Question: I am trying to fetch results from my sqlite database by providing a date range.
I have been able to fetch results by providing 3 filters
'''
1. Name (textfield1)
2. From (date)(textfield2)
3. To (date)(textfield3)
'''
I am inserting these field values taken from form into a table temp using following code
'''
Statement statement6 = db.createStatement("INSERT INTO Temp(date,amount_bill,narration) select date,amount,narration from Bills where name='"+TextField1.getText()+"' AND substr(date,7)||substr(date,4,2)||substr(date,1,2) <= substr ('"+TextField3.getText()+"',7)||substr ('"+TextField3.getText()+"',4,2)||substr ('"+TextField3.getText()+"',1,2) AND substr(date,7)||substr(date,4,2)||substr(date,1,2) >= substr ('"+TextField2.getText()+"',7)||substr ('"+TextField2.getText()+"',4,2)||substr ('"+TextField2.getText()+"',1,2) ");
statement6.prepare();
statement6.execute();
statement6.close();
'''
Now if i enter the following input in my form for the above filters
'''
1.Ricky
2.01/02/2012
3.28/02/2012
'''
It fetches date between these date ranges perfectly.
But now i want to insert values that are below and above these 2 date ranges provided.

I have tried using this code.But it doesnt show up any result.I simply cant figure where the error is
The below code is to find entries having date lesser than 01/02/2012 and greater than 28/02/2012.
'''
Statement statementVII = db.createStatement("INSERT INTO Temp5(date,amount_rec,narration) select date,amount,narration from Bills where name='"+TextField1.getText()+"' AND substr(date,7)||substr(date,4,2)||substr(date,1,2) < substr ('"+TextField2.getText()+"',7)||substr ('"+TextField2.getText()+"',4,2)||substr ('"+TextField2.getText()+"',1,2) AND substr(date,7)||substr(date,4,2)||substr(date,1,2) > substr ('"+TextField3.getText()+"',7)||substr ('"+TextField3.getText()+"',4,2)||substr ('"+TextField3.getText()+"',1,2)");
statementVII.prepare();
statementVII.execute();
statementVII.close();
'''
Anyone sound on this,please guide.Thanks.
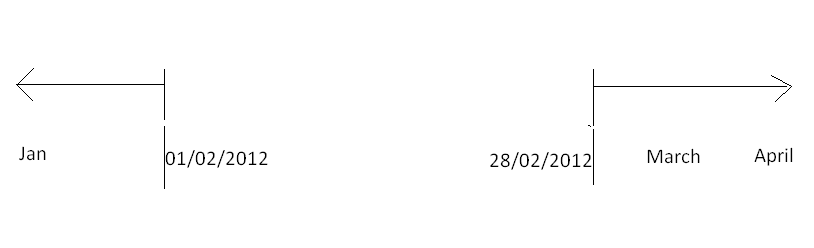
Answer: you need to use an Or clause together with brackets:
'''
WHERE name='....' AND (yourDateField<yourLowerDate OR yourDateField>yourHigherDate)
'''